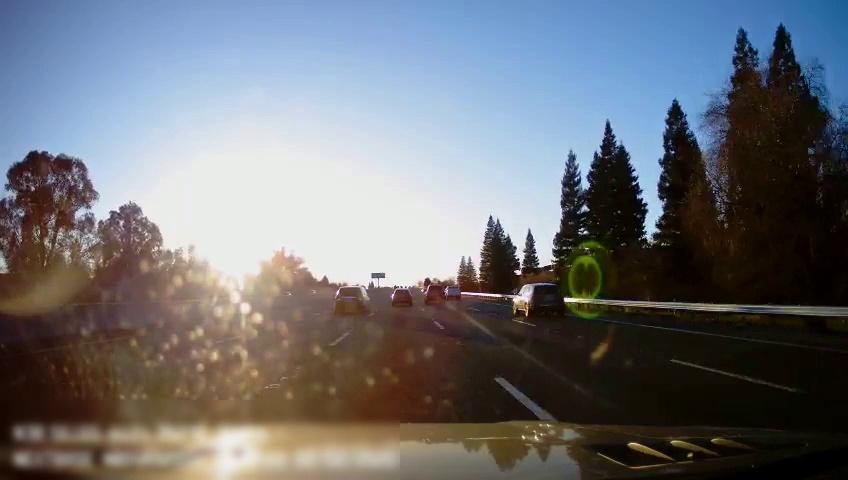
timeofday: Day
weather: Sunny
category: Drivable Space
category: Vehicles | Truck
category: Vehicles | SUV
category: Vehicles | SUV
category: Vehicles | Car
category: Vehicles | SUV
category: Lanes | Alternate Lane
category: Lanes | Alternate Lane
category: Lanes | Current Lane
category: Lanes | Current Lane
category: Lanes | Alternate Lane
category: Lanes | Alternate Lane
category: Traffic | Signs